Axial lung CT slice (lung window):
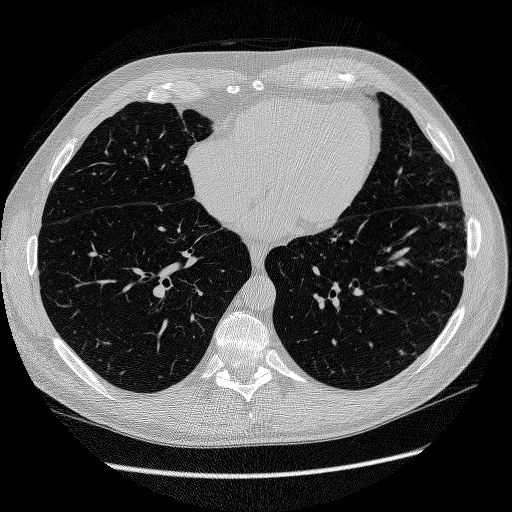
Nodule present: no